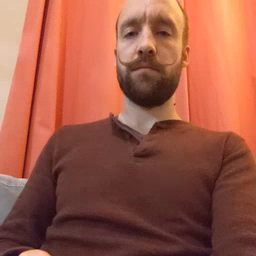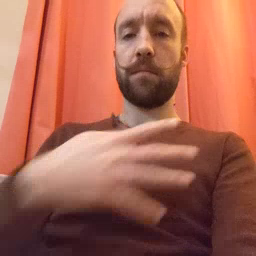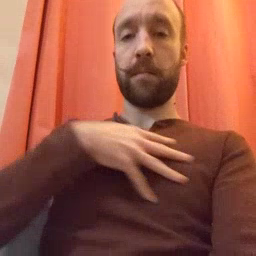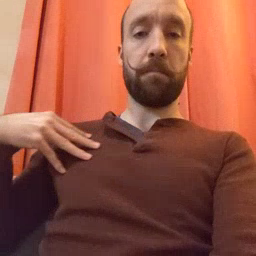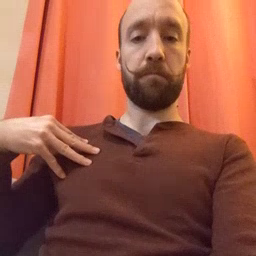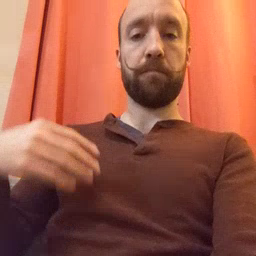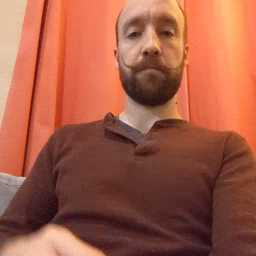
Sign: zebra